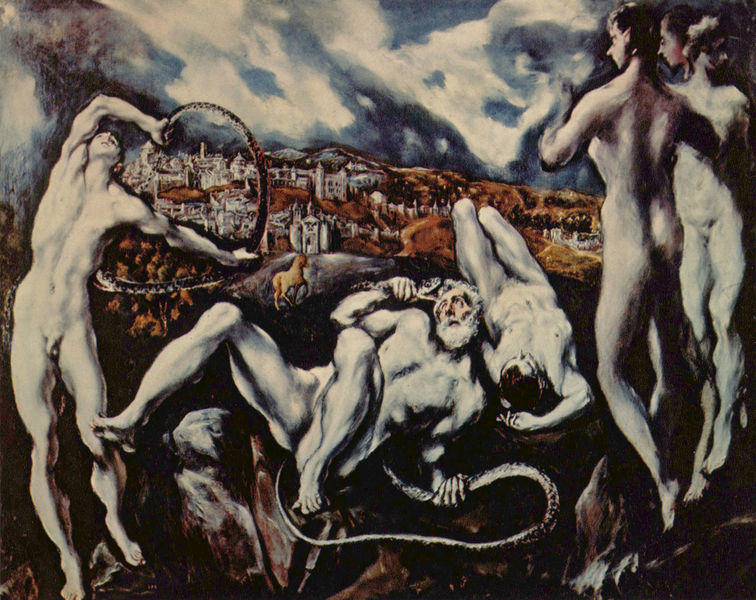
Titel: Laokoon
Künstler: El Greco
Standort: Washington (District of Columbia)
Institution: National Gallery of Art
Schlagwörter: adler, akt, berg, blau, dunkel, felsen, feuer, gemälde, gruppe, himmel, kampf, körper, mann, nackt, weiß, wolken, akte, bäume, frauen, landschaft, menschen, ocker, see, stadt, bewegung, braun, bunt, frau, geste, grau, hintergrund, männer, rücken, schwarz, vordergrund, gebäude, haus, rot, wiese, wolke, beige, malerei, tanz, alt, bart, gelage, blass, halten, stehen, stein, steine, tod, tot, vollbart, öl, feld, häuser, hügel, boden, paar, vater, ohren, rosa, kreis, pferd, beine, schwanz, spanien, bein, liegen, düster, jungen, berge, fels, gebirge, mauer, violett, weis, figuren, angst, krieg, sturm, muskeln, nabel, nackte, junge, knie, scham, ring, flucht, panorama, paradies, penis, antike, fuss, türme, umriß, expressionistisch, strafe, peitsche, schlange, orgie, kämpfen, betrachten, verführung, götter, hölle, leid, leiden, muskel, teufel, griechisch, lust, schlangen, bleich, siedlung, reif, winden, zuschauen, el greco, fantasie, komisch, sohn, reifen, biss, söhne, römisch, peitschen, troja, baart, männre, aktiv, laokoon, greco, schlangenkopf, toledo, auspeitschung, passiv, schlangenbiss, stahlgrau, todeskampf, krümmen, übernatürlich, weiße figuren, stadt im hintetrgrund, sturmisch, 1490, untergan von troya